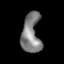
Tissue: lung
Cell type: Epithelial cells
Senescence score: 0.564
Nuclear area (px): 720
Mean DAPI intensity: 127.989